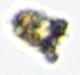
Label: Detritus